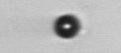
Label: bead